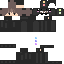
A male human skin with dark skin, wearing brown long hair dressed in a blue hoodie and black pants, featuring a closed mouth.